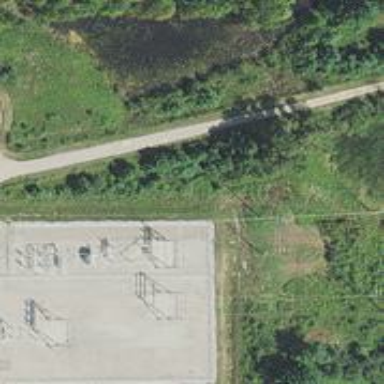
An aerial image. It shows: Power pole.